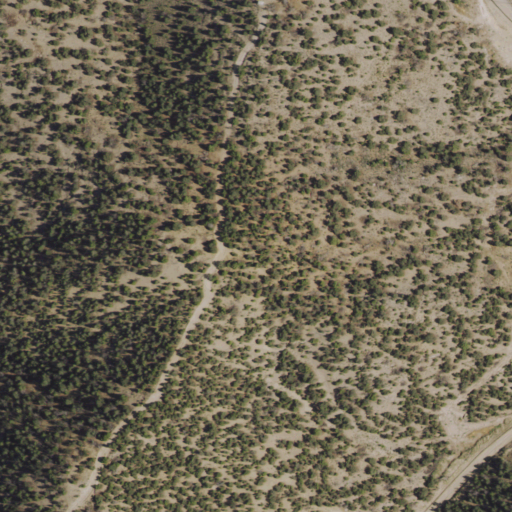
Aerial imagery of mountain in Nevada named Fossil Hill containing evergreen forest, grassland, and shrub